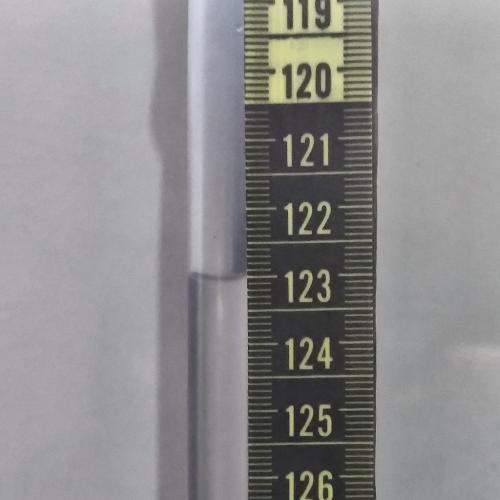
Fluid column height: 123.0 cm